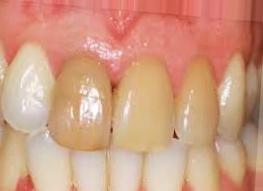
Condition: Tooth Discoloration